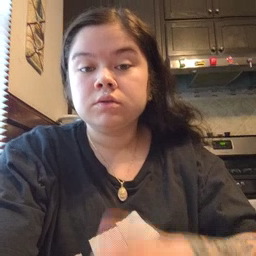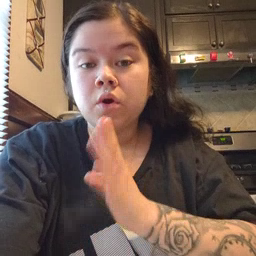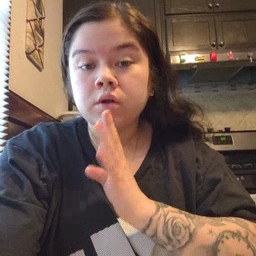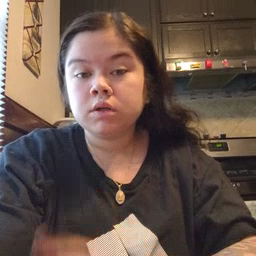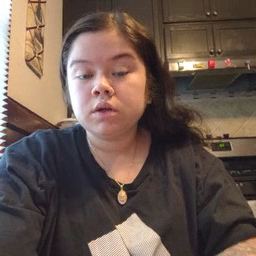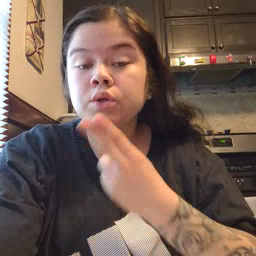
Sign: talk